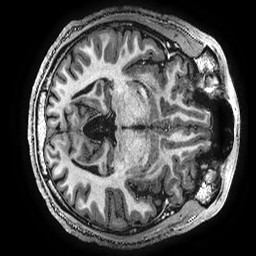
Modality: T1w
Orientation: axial
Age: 28
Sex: male
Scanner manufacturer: ge
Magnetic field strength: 3 T
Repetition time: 0.007616 s
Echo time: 0.003468 s